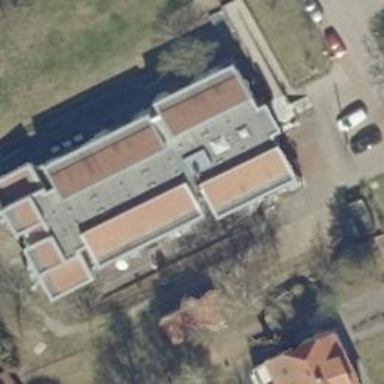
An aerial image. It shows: Nursing home.